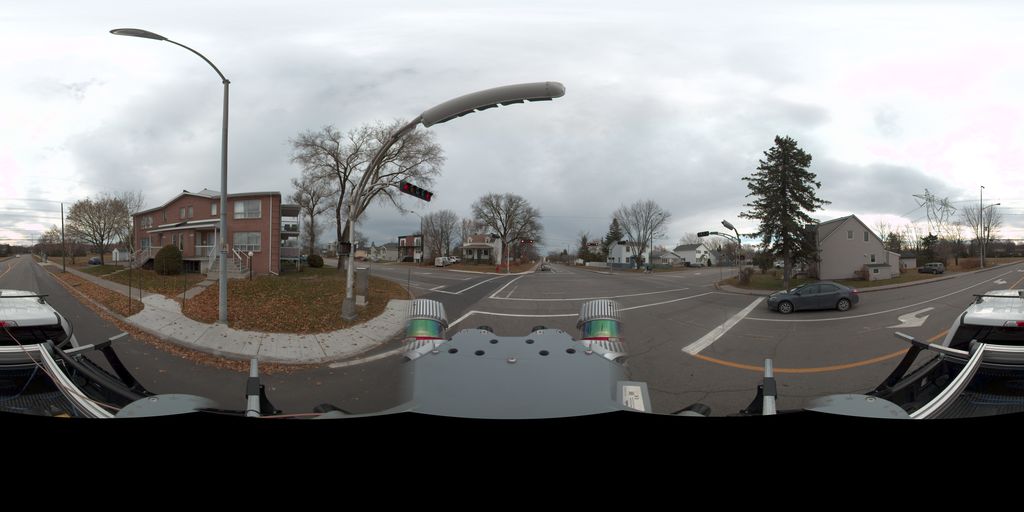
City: quebec_city